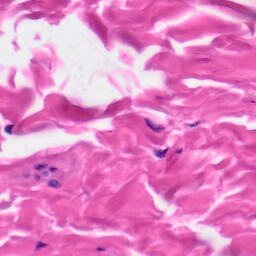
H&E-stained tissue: Skin